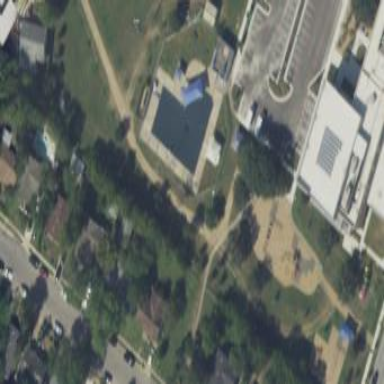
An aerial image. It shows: Sports centre focused on swimming activities.